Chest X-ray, PA view. Patient: 66 years old, sex M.
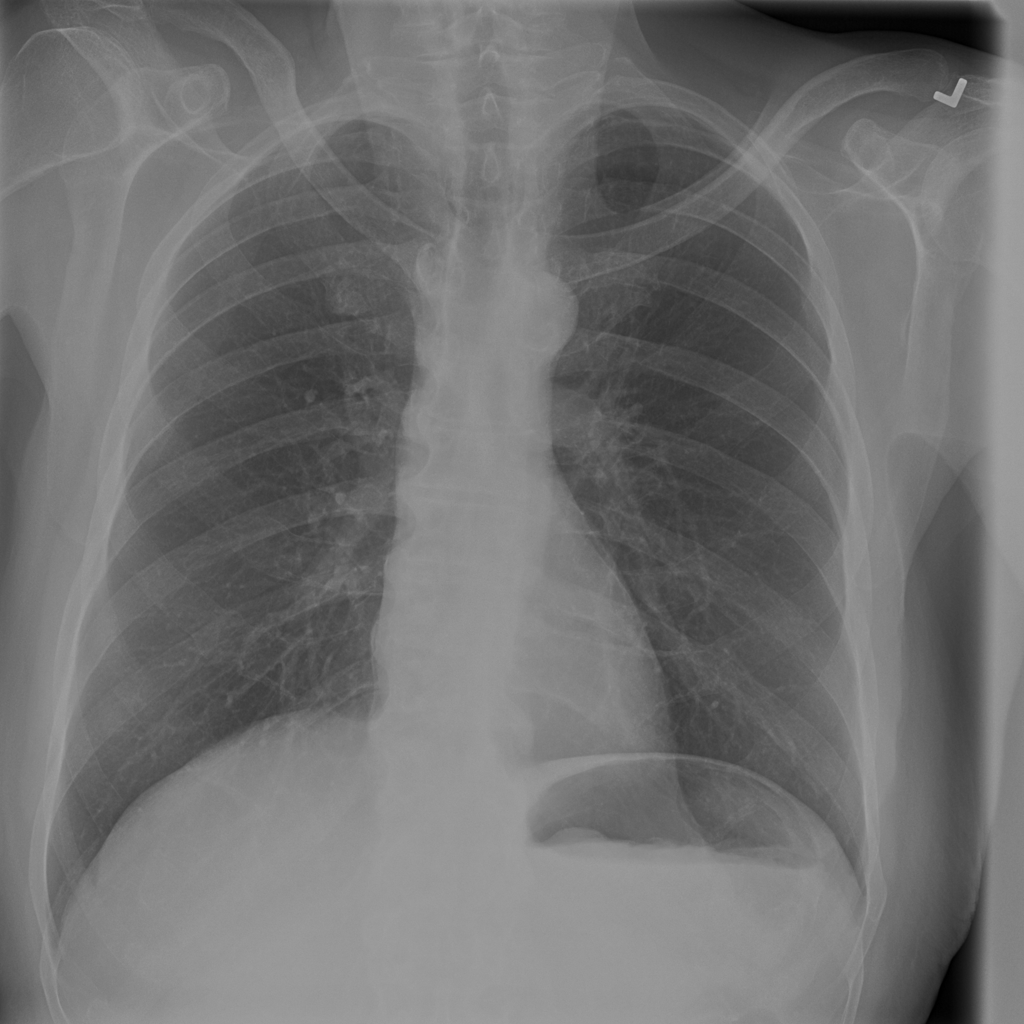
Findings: No Finding